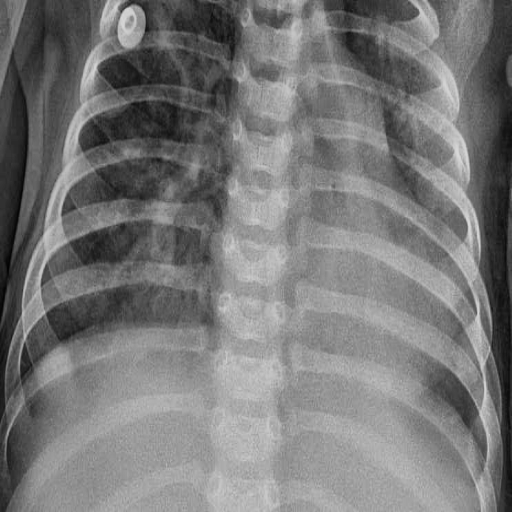
Finding: PNEUMONIA